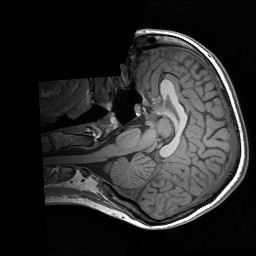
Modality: T1w
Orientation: axial
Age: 23
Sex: female
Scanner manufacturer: siemens
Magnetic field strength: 3 T
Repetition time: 1.9 s
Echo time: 0.00226 s